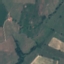
Land use / land cover: Pasture